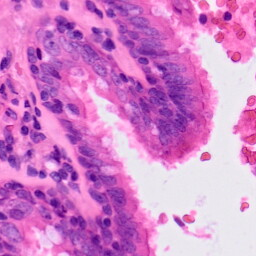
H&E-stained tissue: Lung